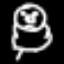
Label: frog